Aerial crown-view tile of a tropical tree (Barro Colorado Island, Panama), acquired 20250915:
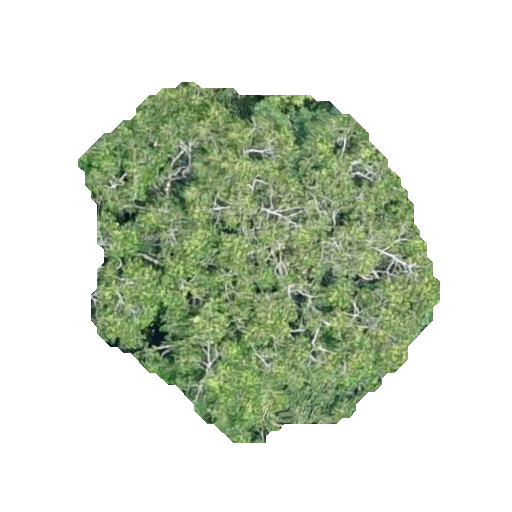
Species: Guatteria lucens
GBIF accepted scientific name: Guatteria lucens
Crown area: 133.69 m²